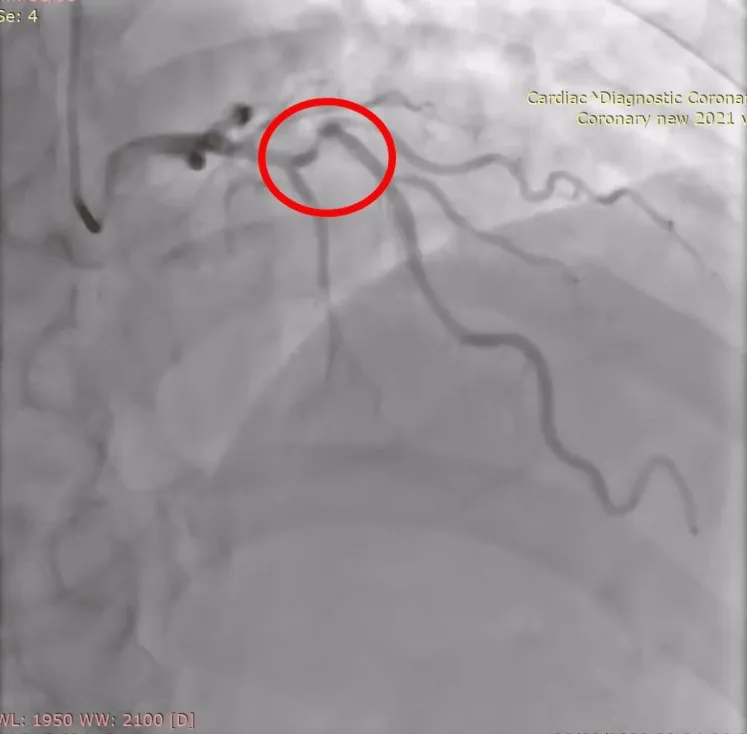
Angiography revealed acute angulation and highly calcified lesions were seen in the LAD (red circle). LAD: left anterior descending.
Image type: radiology (x_ray)